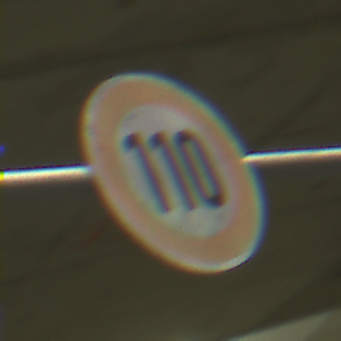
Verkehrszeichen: Geschwindigkeit110
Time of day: NotSpecified
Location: Indoor (Special)
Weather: NotSpecified
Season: NotSpecified
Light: Artificial